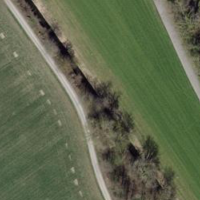
EUNIS habitat code: 52
Species observed at this site:
Corylus avellana